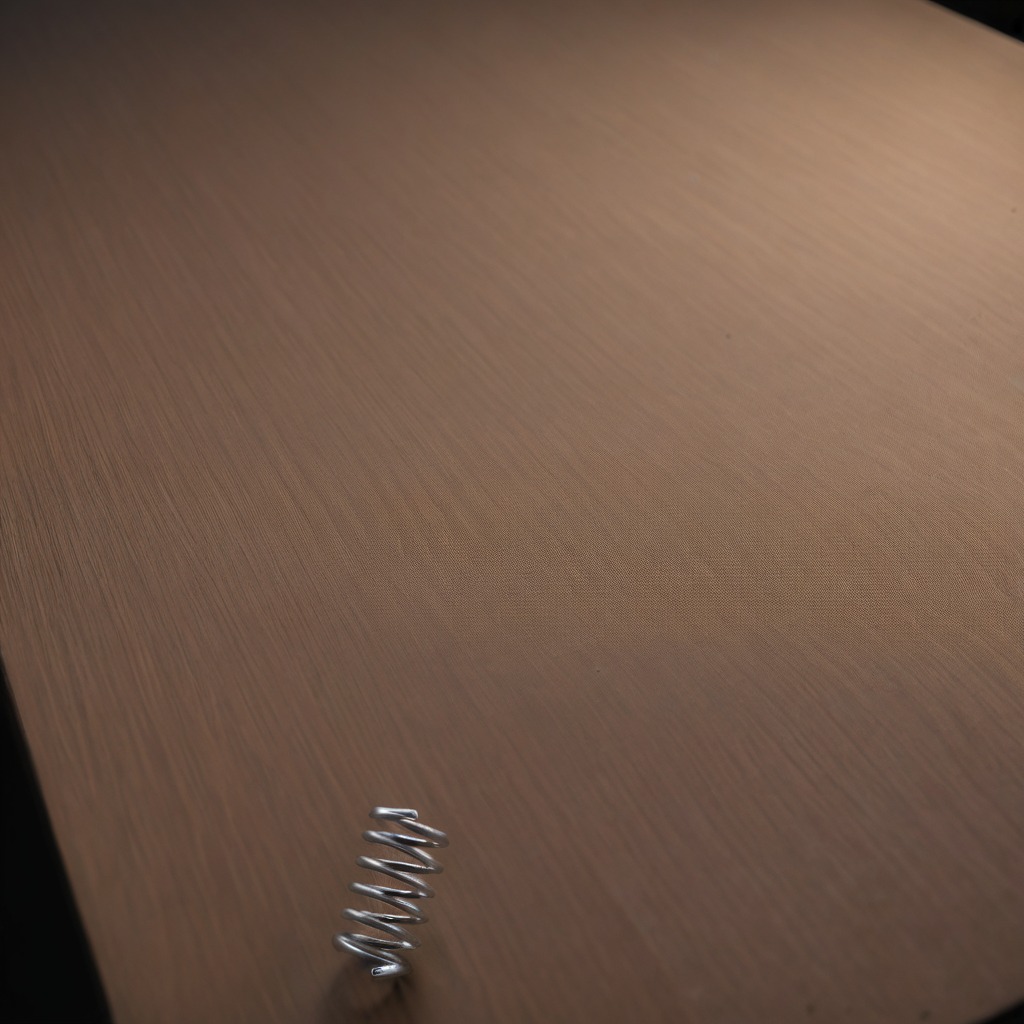
A coiled metal spring is lying on the wooden table.